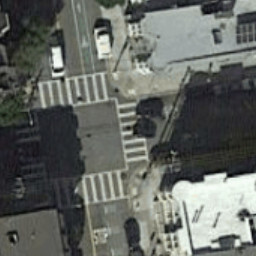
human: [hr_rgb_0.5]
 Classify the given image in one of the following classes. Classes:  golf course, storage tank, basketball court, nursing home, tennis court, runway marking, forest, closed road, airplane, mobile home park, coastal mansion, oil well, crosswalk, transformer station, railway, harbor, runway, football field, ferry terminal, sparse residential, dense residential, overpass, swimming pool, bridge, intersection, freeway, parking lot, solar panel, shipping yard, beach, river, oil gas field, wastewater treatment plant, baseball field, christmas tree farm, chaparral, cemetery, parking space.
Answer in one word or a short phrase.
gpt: crosswalk